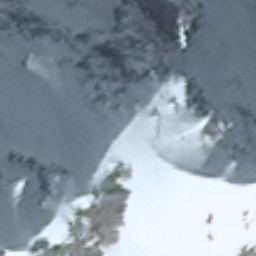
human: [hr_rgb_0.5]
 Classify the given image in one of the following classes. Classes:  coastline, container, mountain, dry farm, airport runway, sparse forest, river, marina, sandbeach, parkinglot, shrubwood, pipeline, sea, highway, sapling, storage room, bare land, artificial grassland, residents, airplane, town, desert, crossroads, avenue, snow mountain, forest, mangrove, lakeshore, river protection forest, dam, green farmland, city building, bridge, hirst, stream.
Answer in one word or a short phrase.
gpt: snow mountain